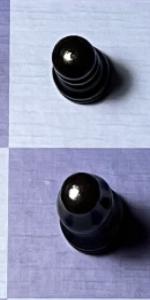
Label: Bishop_Black